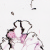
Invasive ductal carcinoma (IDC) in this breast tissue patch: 0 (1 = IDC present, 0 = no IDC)